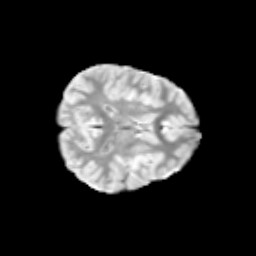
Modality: T2w
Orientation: axial
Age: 9
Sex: female
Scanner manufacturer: siemens
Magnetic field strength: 3 T
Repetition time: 3.8 s
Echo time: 0.07 s